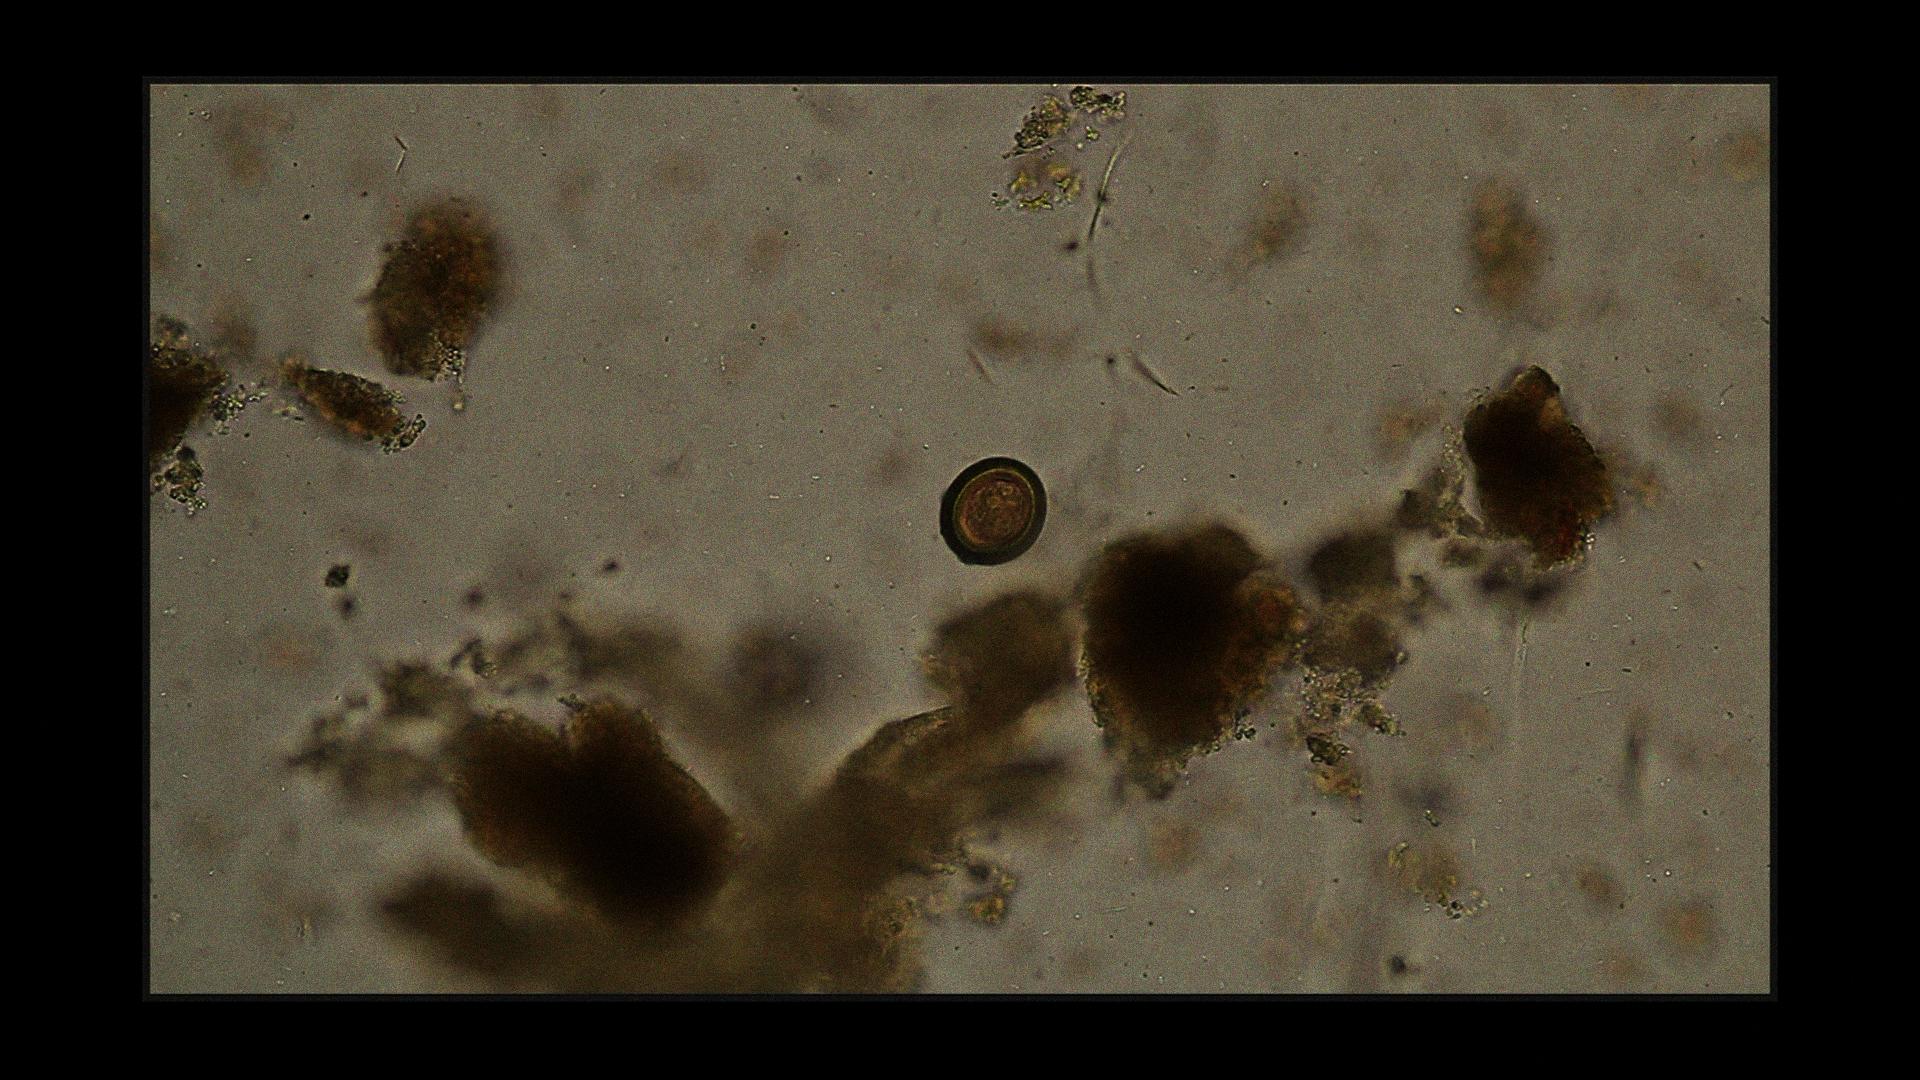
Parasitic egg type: Taenia spp. egg